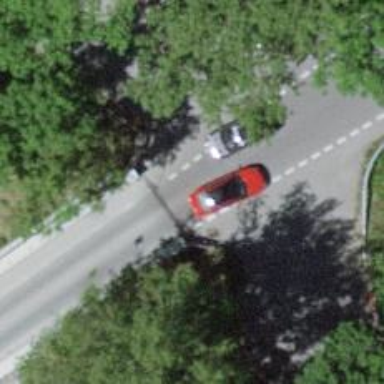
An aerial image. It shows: Tertiary road with asphalt surface crossing over beam bridge.